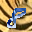
Label: 8